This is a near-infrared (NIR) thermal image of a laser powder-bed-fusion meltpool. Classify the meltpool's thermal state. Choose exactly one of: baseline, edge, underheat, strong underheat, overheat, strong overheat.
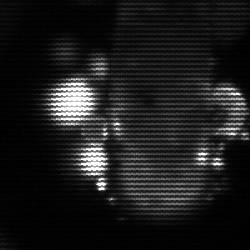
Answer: strong underheat